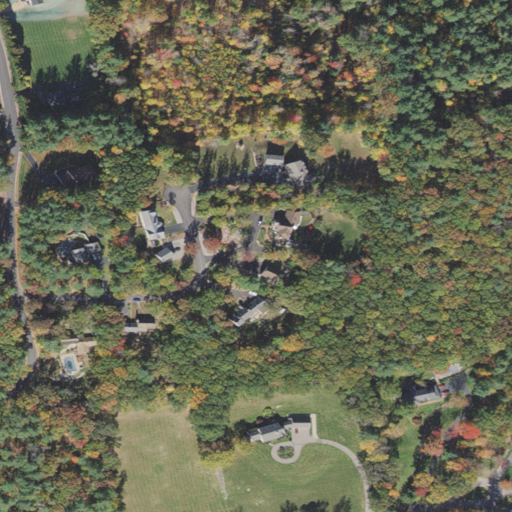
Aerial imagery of mountain in New Hampshire named Bells Hill containing deciduous forest, low intensity development, evergreen forest, mixed forest, medium intensity development, pasture, and open development